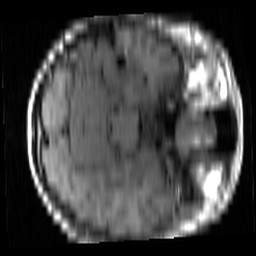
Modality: T1w
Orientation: axial
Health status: ill
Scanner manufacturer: siemens
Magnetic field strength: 1.5 T
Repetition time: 0.4 s
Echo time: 0.014 s